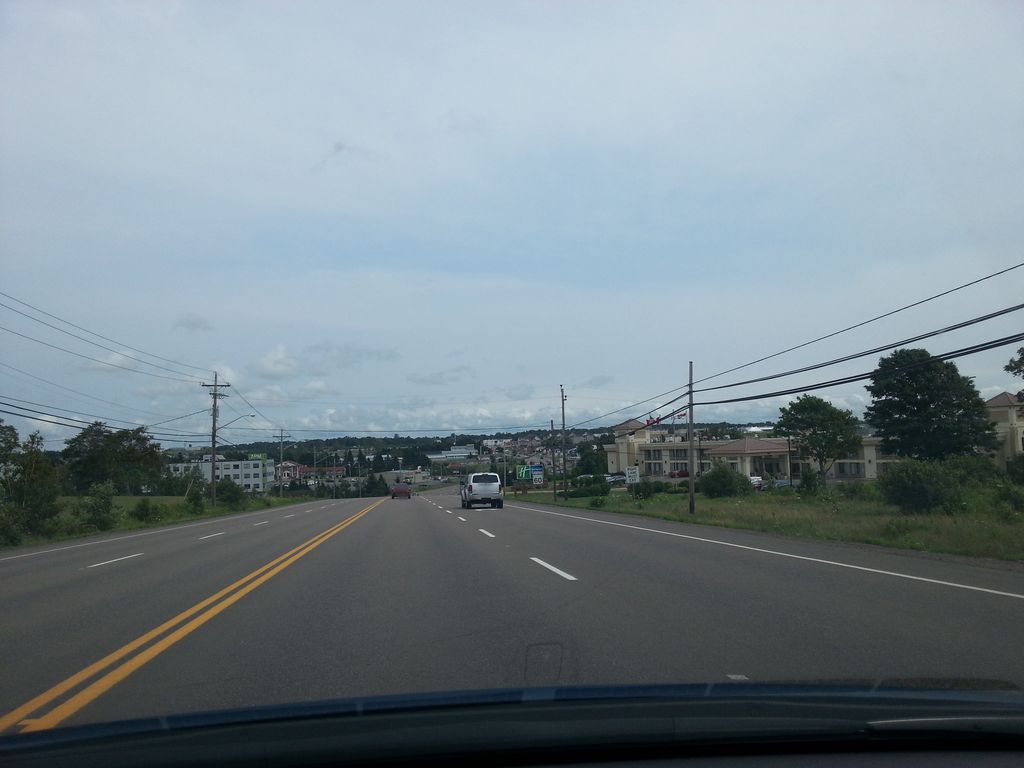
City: charlottetown